Field crop: maize
Growth stage: 2
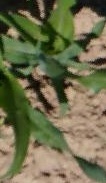
Species: maize